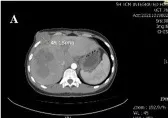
Comparison of CT results before and after treatment. On October 19, 2021, CT showed the following: (A) There was a right anterior abdominal wall mass approximately 45.15 mm in size.
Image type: radiology (ct)